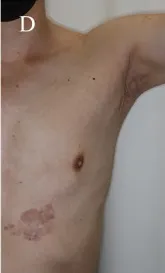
Clinical progress. ; (D) After 4 months of encorafenib/binimetinib. The axillary mass was no longer palpable. Nivo, nivolumab; ipi, ipilimumab.
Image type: medical_photograph (skin_photograph)